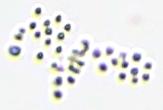
Label: Phaeocystis